Question: I have a data.frame, called 'sonar'. The content of the first row is:

Also, I have a vector of index; 'index = c(1:N)'. I need to sample index and then split it in 5 parts. Then, I need to take 5 groups of rows, each group have the rows of the data.frame given by a part of the vector index.
I have done the following:
'''
partitions = split(index, cut(seq_along(index), 5, labels = F))
'''
So I have my parts in 'partitions[1]', 'partitions[2]'... These are lists.
What I have to do now?
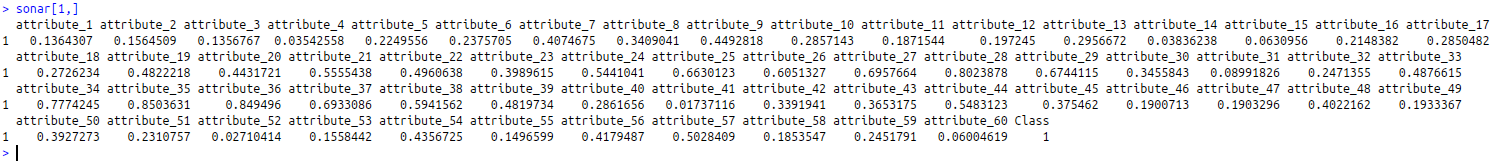
Answer: You can get all the groups of rows in a list 'df.groups' with
'''
df.groups <- lapply(partitions, function(part) df[part,])
'''
So the first group of rows is 'df.groups[[1]]', et cetera.